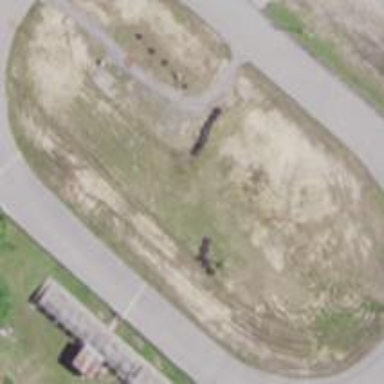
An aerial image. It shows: Raceway for motor sports.